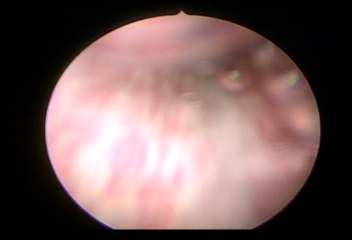
Modality: WLC
Class: Normal mucosa
Bladder cancer association: No